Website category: book
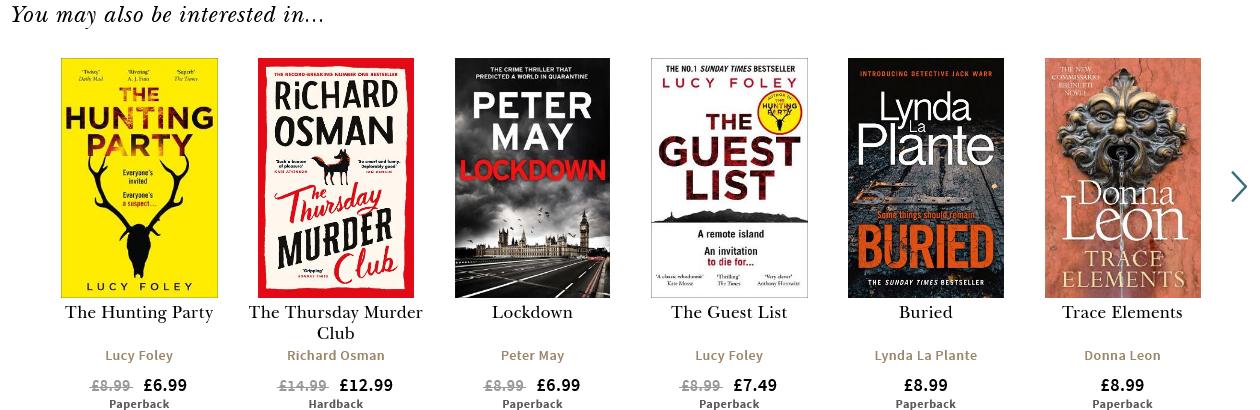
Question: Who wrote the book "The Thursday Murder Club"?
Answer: Richard Osman

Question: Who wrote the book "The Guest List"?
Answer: Lucy Foley

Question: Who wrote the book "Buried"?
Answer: Lynda La Plante

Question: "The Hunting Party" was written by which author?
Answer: Lucy Foley

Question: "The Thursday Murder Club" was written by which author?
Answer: Richard Osman

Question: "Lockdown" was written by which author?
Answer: Peter May

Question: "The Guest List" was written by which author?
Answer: Lucy Foley

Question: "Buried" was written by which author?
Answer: Lynda La Plante

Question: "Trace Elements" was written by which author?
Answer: Donna Leon

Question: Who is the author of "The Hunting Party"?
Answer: Lucy Foley

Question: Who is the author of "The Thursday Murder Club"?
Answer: Richard Osman

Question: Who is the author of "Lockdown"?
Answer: Peter May

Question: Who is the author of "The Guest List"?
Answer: Lucy Foley

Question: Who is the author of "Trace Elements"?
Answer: Donna Leon

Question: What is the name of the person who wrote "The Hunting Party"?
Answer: Lucy Foley

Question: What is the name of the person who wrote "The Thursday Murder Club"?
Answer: Richard Osman

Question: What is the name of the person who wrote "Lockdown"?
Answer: Peter May

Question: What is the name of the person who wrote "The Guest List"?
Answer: Lucy Foley

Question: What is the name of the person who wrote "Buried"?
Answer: Lynda La Plante

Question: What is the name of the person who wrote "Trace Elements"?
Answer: Donna Leon

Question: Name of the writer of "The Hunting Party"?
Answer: Lucy Foley

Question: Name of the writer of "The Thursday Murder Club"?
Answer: Richard Osman

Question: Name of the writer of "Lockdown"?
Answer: Peter May

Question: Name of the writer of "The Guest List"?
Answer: Lucy Foley

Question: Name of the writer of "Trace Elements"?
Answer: Donna Leon

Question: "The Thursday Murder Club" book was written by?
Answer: Richard Osman

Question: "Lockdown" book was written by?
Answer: Peter May

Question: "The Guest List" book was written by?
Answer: Lucy Foley

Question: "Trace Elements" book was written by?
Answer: Donna Leon

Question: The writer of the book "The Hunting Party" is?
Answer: Lucy Foley

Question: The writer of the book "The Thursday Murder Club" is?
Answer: Richard Osman

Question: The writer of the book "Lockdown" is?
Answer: Peter May

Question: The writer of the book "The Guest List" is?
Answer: Lucy Foley

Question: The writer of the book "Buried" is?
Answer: Lynda La Plante

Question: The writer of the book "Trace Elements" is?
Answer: Donna Leon

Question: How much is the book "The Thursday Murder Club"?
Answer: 12.99

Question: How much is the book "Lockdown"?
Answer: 6.99

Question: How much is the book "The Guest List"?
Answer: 7.49

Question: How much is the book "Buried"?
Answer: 8.99

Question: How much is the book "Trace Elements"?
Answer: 8.99

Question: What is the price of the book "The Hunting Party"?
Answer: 6.99

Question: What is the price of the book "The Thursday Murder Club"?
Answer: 12.99

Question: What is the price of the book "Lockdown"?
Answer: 6.99

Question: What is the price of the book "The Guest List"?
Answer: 7.49

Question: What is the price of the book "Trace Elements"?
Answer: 8.99

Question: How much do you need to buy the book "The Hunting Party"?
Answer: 6.99

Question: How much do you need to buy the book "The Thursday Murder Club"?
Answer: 12.99

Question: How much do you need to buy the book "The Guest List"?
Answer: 7.49

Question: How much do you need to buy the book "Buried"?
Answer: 8.99

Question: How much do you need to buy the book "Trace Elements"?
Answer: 8.99

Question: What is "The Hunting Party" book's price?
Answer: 6.99

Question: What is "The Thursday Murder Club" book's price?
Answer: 12.99

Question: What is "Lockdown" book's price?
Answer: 6.99

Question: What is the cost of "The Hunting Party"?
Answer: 6.99

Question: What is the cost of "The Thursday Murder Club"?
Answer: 12.99

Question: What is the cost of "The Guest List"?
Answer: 7.49

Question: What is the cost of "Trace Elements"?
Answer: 8.99

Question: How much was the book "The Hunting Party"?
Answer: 6.99

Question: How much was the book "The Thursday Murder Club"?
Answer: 12.99

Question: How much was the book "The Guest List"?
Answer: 7.49

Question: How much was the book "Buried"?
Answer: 8.99

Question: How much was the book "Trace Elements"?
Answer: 8.99

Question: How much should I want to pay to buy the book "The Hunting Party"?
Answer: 6.99

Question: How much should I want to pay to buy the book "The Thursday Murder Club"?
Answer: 12.99